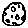
Label: moon